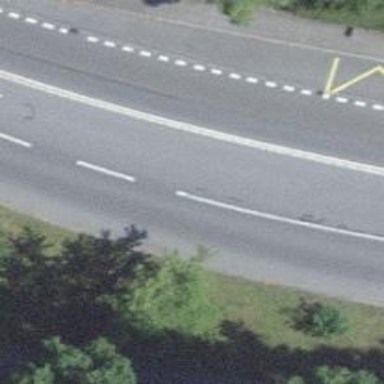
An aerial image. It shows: Primary highway.